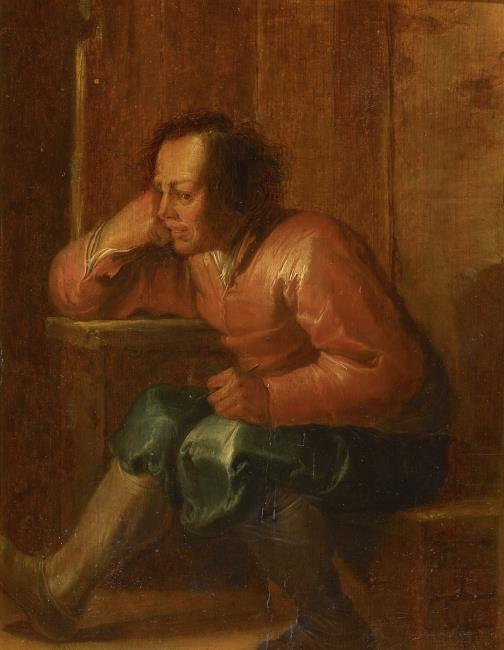
Title: Man smoking
Artist: Jan van der Venne Bron: Fred G. Meijer (2012-05)
Earliest date: 1616
Latest date: 1651
Genre: painting
Iconography: Tobacco
Keywords: genre, one human figure, full-length portrait, man, smoking (activity), pipe